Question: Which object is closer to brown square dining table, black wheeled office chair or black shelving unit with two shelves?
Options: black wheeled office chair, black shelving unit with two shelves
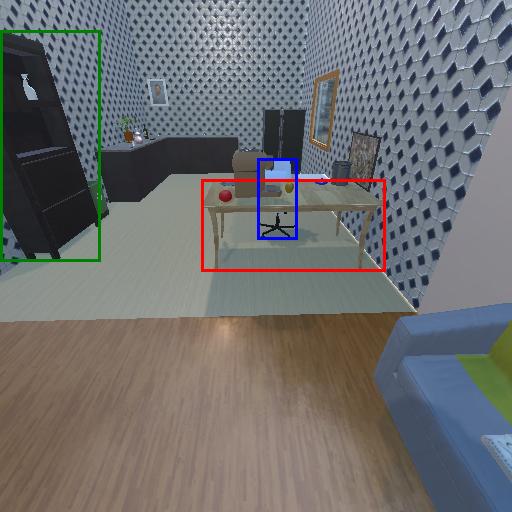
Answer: black wheeled office chair